Field crop: tomato
Growth stage: 2
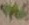
Species: solanum